Question: Made a simple grid-based Tkinter 'Frame' subclass today. It's master is a 'Tk()' object.
'''
root = Tk()
root.title('Rep Logger UI')
root.geometry('500x500')
mother = rep_ui(master=root)
mother.mainloop()
'''
All I wanted to do was the 'rep_ui' window into two frames ( red, blue ) , and then put a few widgets in each.
But I'm not doing something right. The red+blue frames don't completely fill the window. Either they're not fully-filling the 'rep_ui' class, or the 'rep_ui' class isn't expanding properly inside its master ('root') ?
Also, the blue and red frames are of different 'width', even though I column-configured them with the same 'weight'-s.
'''
def __init__(self, master=None):
Frame.__init__(self, master)
"""to make the rep_ui frame expand into the entire OS window."""
self.master.rowconfigure( 0, weight = 1 ) # outer-bounds' row[0] weight set
self.master.columnconfigure( 0, weight = 1 ) # outer-bounds' col[0] weight set
self.grid(sticky=W+E+N+S) # EWNS-sticky mode set
self.columnconfigure( 0, weight = 1 ) # column[0] weight set
self.columnconfigure( 1, weight = 1 ) # column[1] weight set
self.rowconfigure( 0, weight = 1 ) # row[0] weight set
self.rowconfigure( 1, weight = 1 ) # row[1] weight set
""" left and right frames"""
self.fl = Frame(self, bg="red") # RED Frame ( left )
self.fr = Frame(self, bg="blue") # BLUE Frame ( right )
self.fl.grid( row=0, column=0, sticky=N+S+W+E) # .grid() RED one
self.fr.grid row=0, column=1, sticky=N+S+W+E) # .grid() BLUE one
'''
Here is a picture of the problem I'm describing:
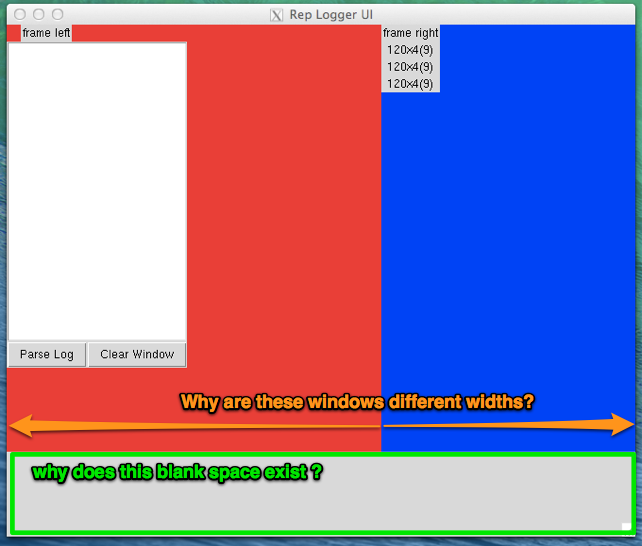
Answer: The reason is pretty obvious: There's a text widget inside the red frame. The problem is that you added the 'weight' parameter to both frames, but not to the widgets . For the text, you could use somethng like
'''
self.fl.rowconfigure(0, weight=1)
self.fl.columnconfigure(0, weight=1)
'''
That's because you configured the row 1 here:
'''
self.rowconfigure(1, weight=1)
'''
Though it's not used, it will appear. Remove or comment this line out to make it work.